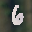
Label: 6